Question: I want to mask a phone number using html helpers (TextBoxFor)
there is my code
'''
Model :
[Required(ErrorMessageResourceType =
typeof(ProcRec.Ressources.Candidat.ErreurValidation),
ErrorMessageResourceName = "num_tel_obligatoire")]
[RegularExpression(@"[0][6]\-\d{2}\-\d{2}\-\d{2}\-\d{2}$",
ErrorMessageResourceType =
typeof(ProcRec.Ressources.Candidat.ErreurValidation),
ErrorMessageResourceName = "num_tel_faux")]
public string num_tel { set; get; }
'''
View :
'''
<script type="text/javascript">
jQuery(function($){
$("#date").mask("99/99/9999");
$("#num_tel").mask("<PHONE>");
$("#tin").mask("99-<PHONE>");
$("#ssn").mask("999-99-9999");
});
</script>
<td>@Html.LabelFor(model => model.num_tel)</td>
<td>@Html.TextBoxFor(model => model.num_tel)</td>
'''
the validation is working
but when it comes to mask i get nothing
their is the result i get

.
.
.
.
.
.
.
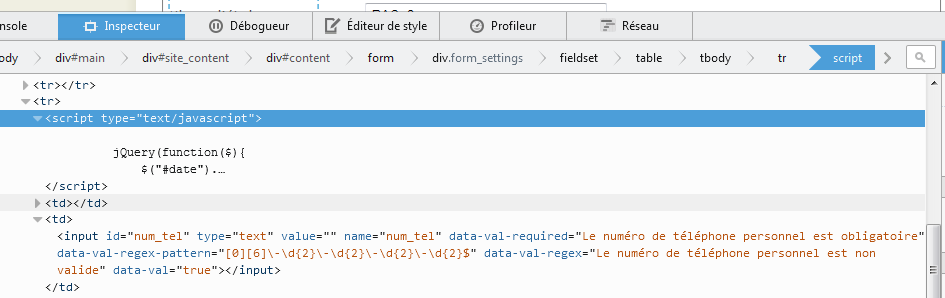
Answer: I found a solution.
The problem was that I have not installed 'jQuery.MaskedInput' plugin.
To install 'jQuery.MaskedInput', run the following command in the Package Manager Console:
'''
PM> Install-Package jQuery.MaskedInput -Version 1.3.1
'''